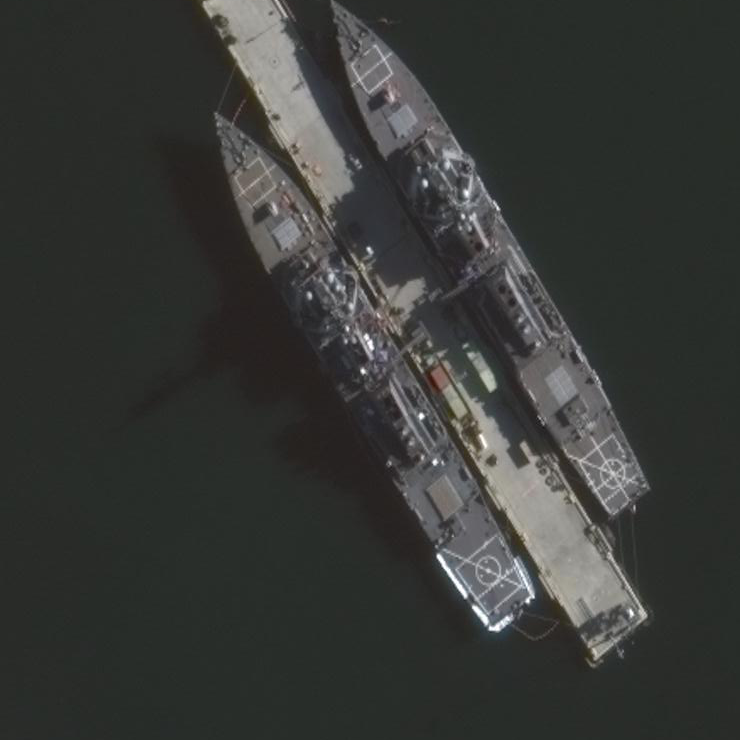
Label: destroyer